Chest X-ray. View position: PA
Patient age: 28
Patient sex: F
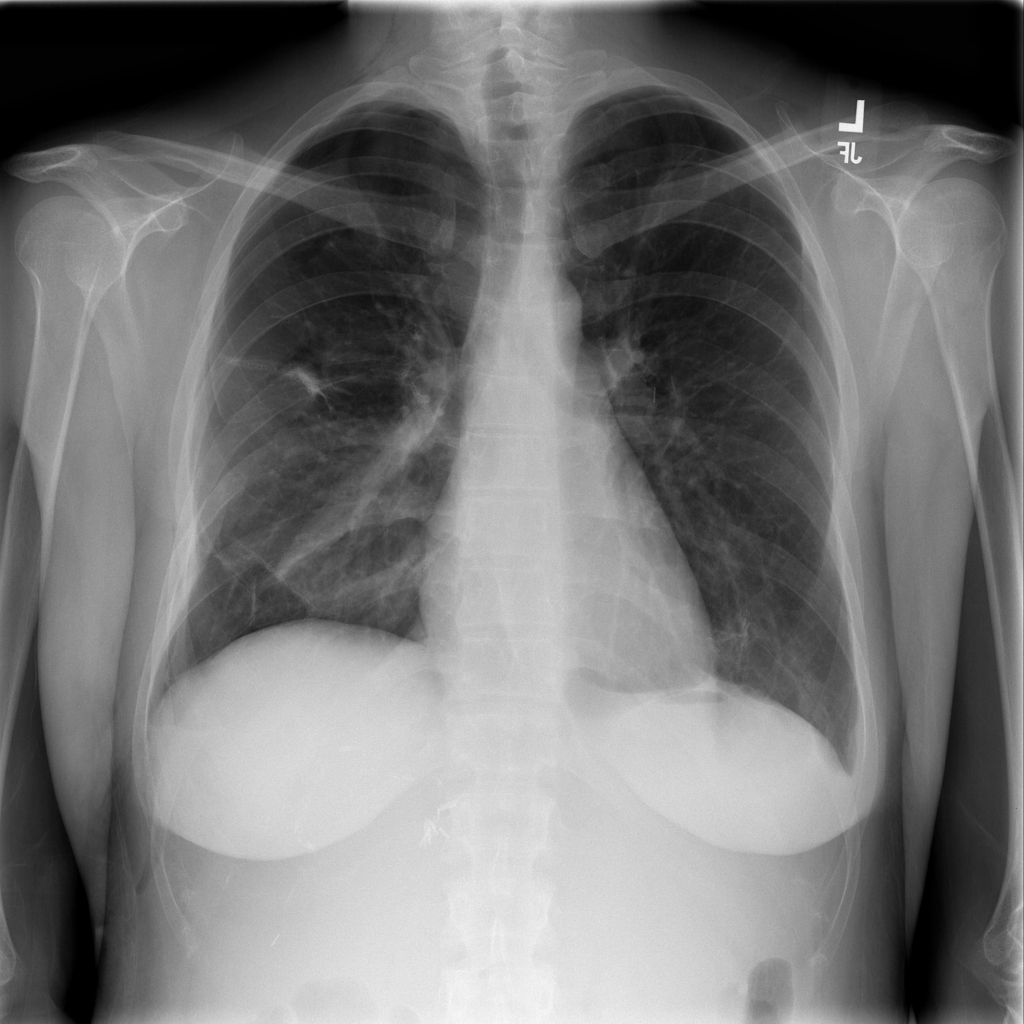
Finding: Pneumothorax